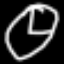
Label: clock